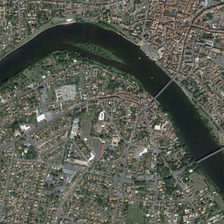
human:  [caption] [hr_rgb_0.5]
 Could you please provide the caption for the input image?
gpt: many trees are planted on both sides of the river .

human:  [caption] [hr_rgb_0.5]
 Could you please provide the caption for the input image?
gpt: many trees are planted on both sides of the river .

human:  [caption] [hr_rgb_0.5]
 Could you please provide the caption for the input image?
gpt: the river is a residential area .

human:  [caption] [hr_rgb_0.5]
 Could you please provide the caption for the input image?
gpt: the river is a residential area .

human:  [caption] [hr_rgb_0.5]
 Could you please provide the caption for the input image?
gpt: many trees are planted on both sides of the river .